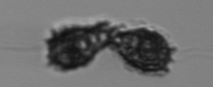
Label: Syracosphaera_pulchra